Field crop: tomato
Growth stage: 1
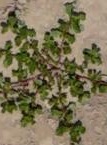
Species: portulaca